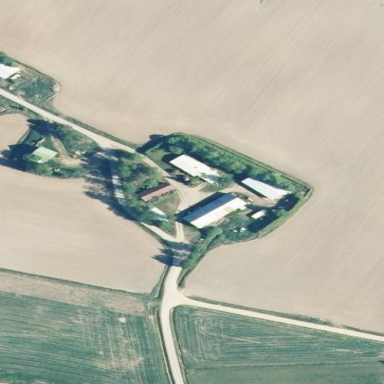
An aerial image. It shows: Farmyard area.